Question: Are there documents?
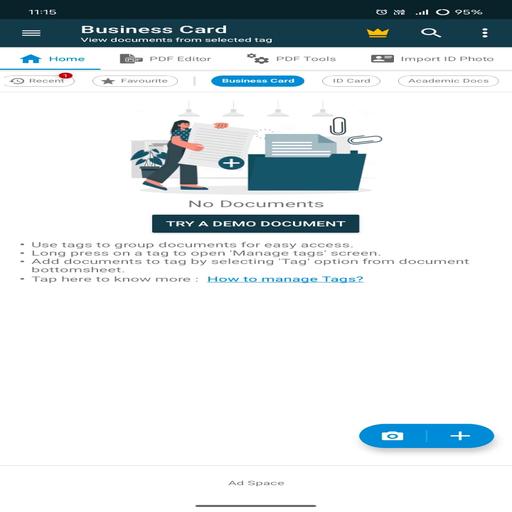
Answer: No documents